Question: I have the following very simple if/else statement:
'''
<cfif Server.ColdFusion.ProductVersion GTE "7">
<cfoutput>#encrypt("Test text", "77qidrWFoQg96taobooCm3/WimS2Gcdd", "DESEDE", "Hex")#</cfoutput>
<cfelse>
<cfoutput>#encrypt("Test text", "77qidrWFoQg96taobooCm3/WimS2Gcdd")#</cfoutput>
</cfif>
'''
Works at it should under CF 7, 8, 9, 10 but not under CF 6 where I get the following error like it doesn't care about the '<cfif>' tag and executes what is meant for the greater versions of CF (>7).

Any idea? I tried many many many different otions and same result. CF 6 make me despair.
P.S. No, my clients I write some scripts for are not going to move to a later version yet.
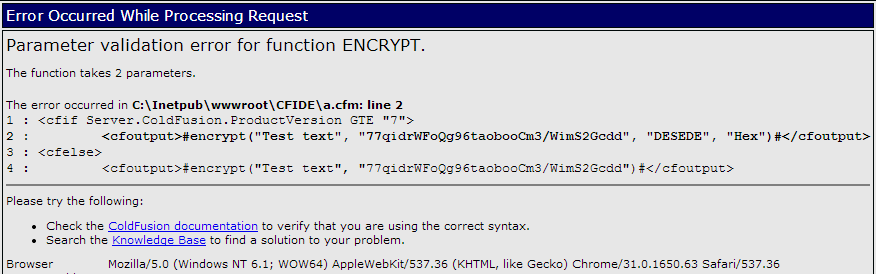
Answer: ColdFusion is trying to compile the page, but it cannot because you are using an invalid syntax for the 'encrypt' function. CF 6 does not allow those arguments to be passed to 'encrypt'. I suggest if you need to support CF6 that you use a '<cfinclude>' statement to include the post-CF6 code. So something like:
'''
<cfif listfirst(server.coldfusion.productversion) gte 7>
<cfinclude template="cf7encrypt.cfm" />
<cfelse>
<cfinclude template="cf6encrypt.cfm" />
</cfif>
'''
Then in the two cfm files you can include the version specific calls to encrypt. Then it will compile properly.
Another option would be to have two different CFCs that act as wrappers to encrypt (one for CF6 and one for CF7+) and then load the proper CFC and call an encrypt function. In either case, the key is to get the invalid call to 'encrypt()' out of the main template.